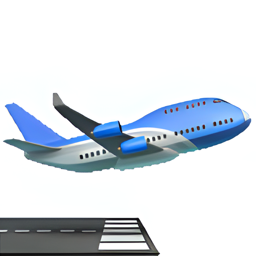
Name: airplane departure
Emoji: 🛫
Group: Travel & Places
Sub-group: transport-air